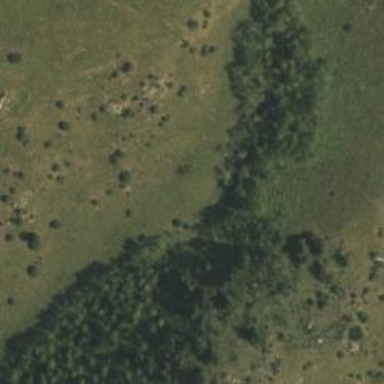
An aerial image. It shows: Dense broadleaved deciduous woodland with high density of trees.